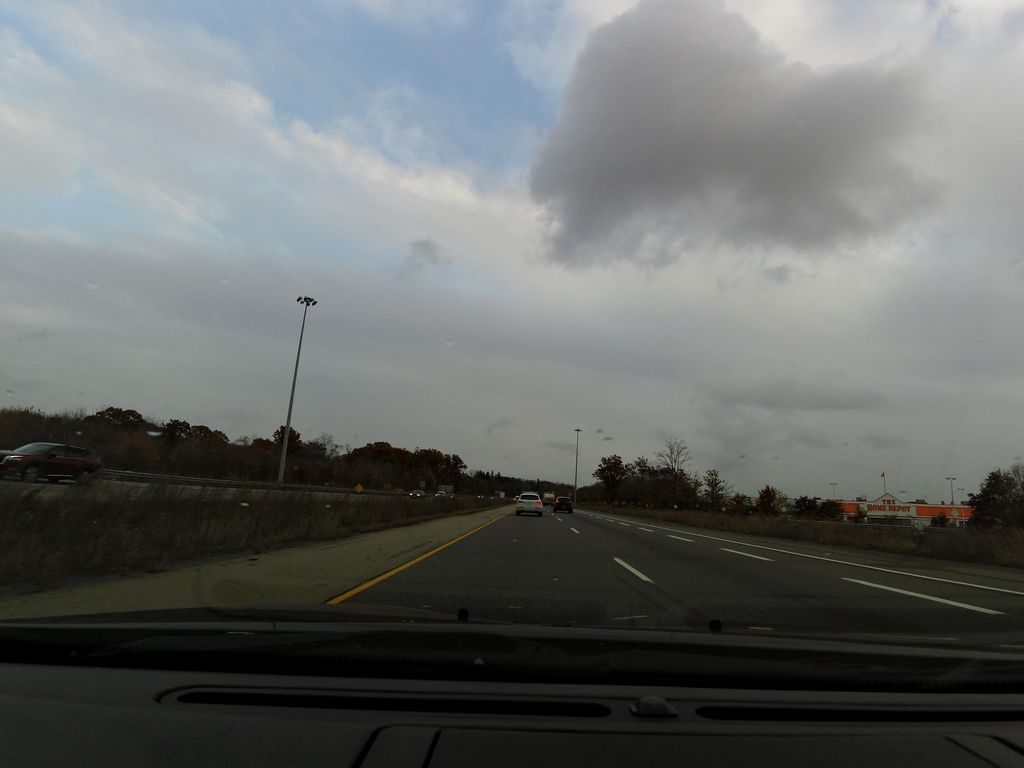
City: kitchener-waterloo